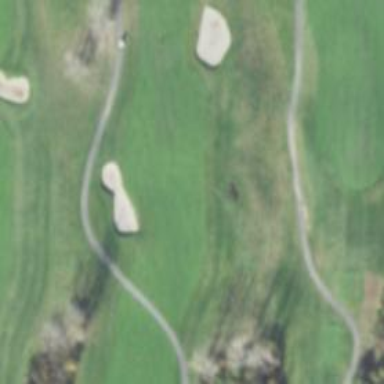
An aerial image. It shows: View of golf hole.